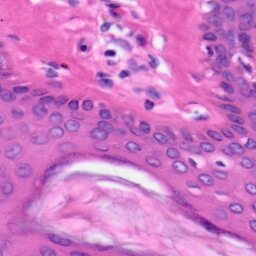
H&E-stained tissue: Skin